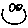
Label: smiley face